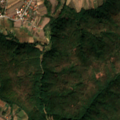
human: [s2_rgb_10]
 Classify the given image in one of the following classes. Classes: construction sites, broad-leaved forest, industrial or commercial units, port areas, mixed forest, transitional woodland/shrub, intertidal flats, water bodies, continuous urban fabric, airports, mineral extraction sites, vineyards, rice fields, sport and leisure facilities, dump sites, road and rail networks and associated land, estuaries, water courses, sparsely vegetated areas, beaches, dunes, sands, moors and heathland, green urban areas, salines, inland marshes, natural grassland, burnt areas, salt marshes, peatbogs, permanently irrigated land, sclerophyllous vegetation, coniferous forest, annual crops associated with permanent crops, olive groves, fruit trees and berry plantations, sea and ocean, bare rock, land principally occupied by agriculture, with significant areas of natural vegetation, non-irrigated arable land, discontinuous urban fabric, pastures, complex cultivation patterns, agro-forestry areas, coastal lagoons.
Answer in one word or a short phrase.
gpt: discontinuous urban fabric, complex cultivation patterns, land principally occupied by agriculture, with significant areas of natural vegetation, broad-leaved forest, transitional woodland/shrub